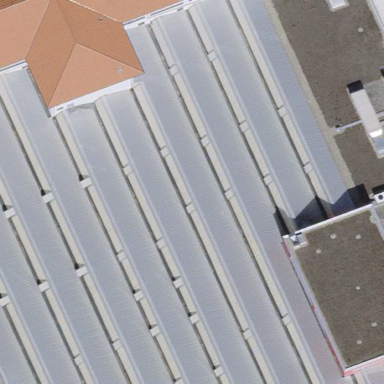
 which indicates it possibly being works or industrial facility."